Question: If I do
'{{ dd($alert) }}'
I got
'''
array:7 [V
"created_at" => "2019-12-30 17:31:55.728307+00:00"
"fail_cnt" => 123
"updated_at" => "2019-12-30 17:31:55.728307+00:00"
]
'''
Hints: It is an , not an object.
I'm trying to use the isset check on an array
'''
<input required type="number" name="slaac" class="form-control form-control-sm" placeholder="1000" value="{{ $alert['slaac_threshold'] or '' }}">
'''
I kept getting

What did I do wrong ?
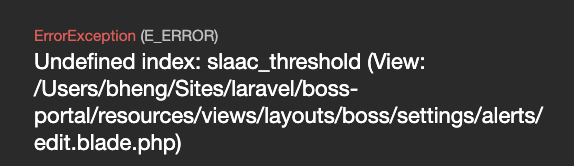
Answer: Just use the null coalescing operator '??' instead:
'''
{{ $alert['slaac_threshold'] ?? '' }}
'''
The 'OR' operator in Blade was removed in Laravel 5.7 and never quite worked correctly.
> "The Blade "or" operator has been removed in favor of PHP's built-in '??' "null coalesce" operator, which has the same purpose and functionality" - <URL>
<URL>